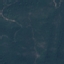
Land use / land cover class: Forest